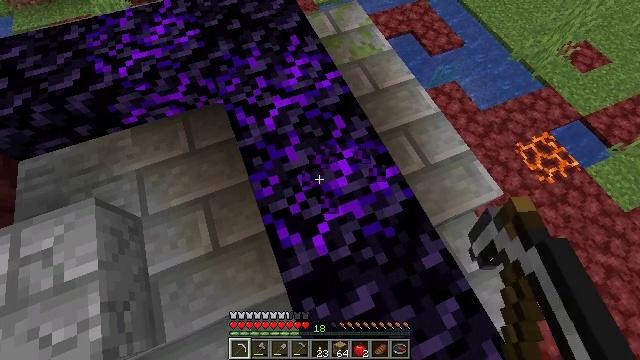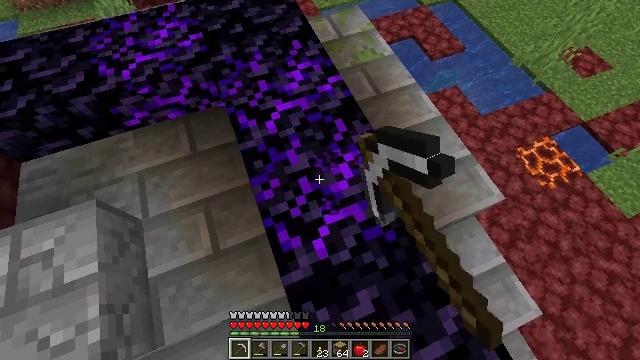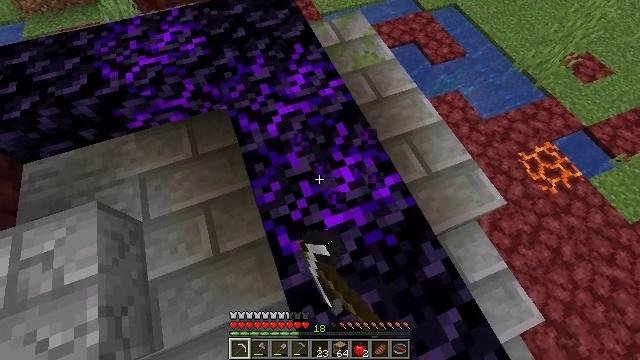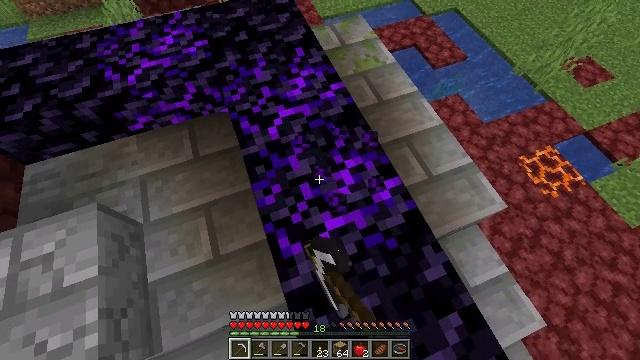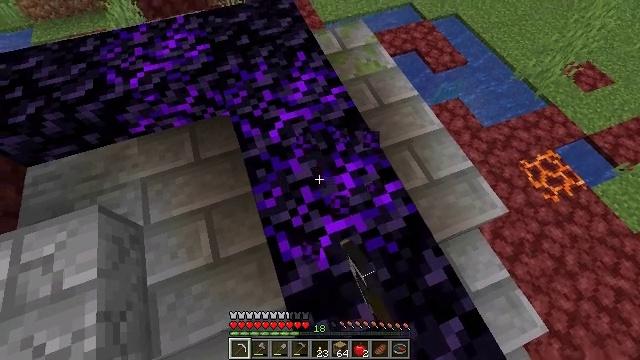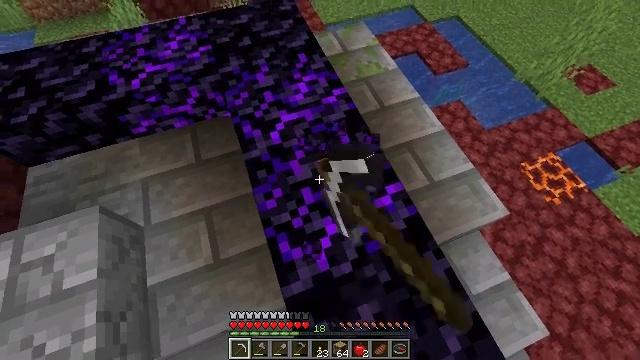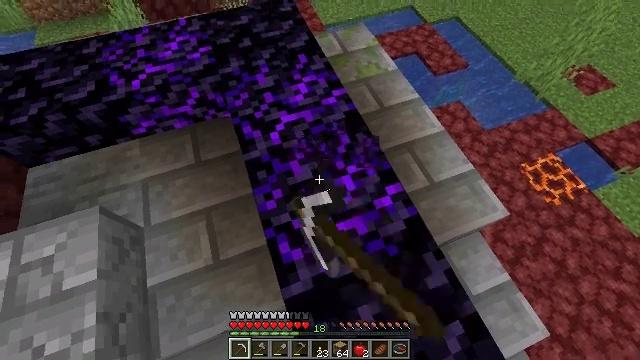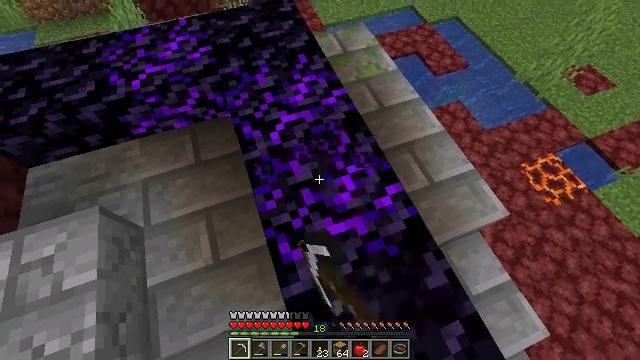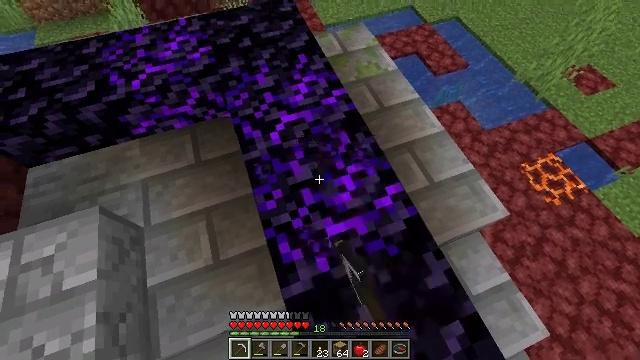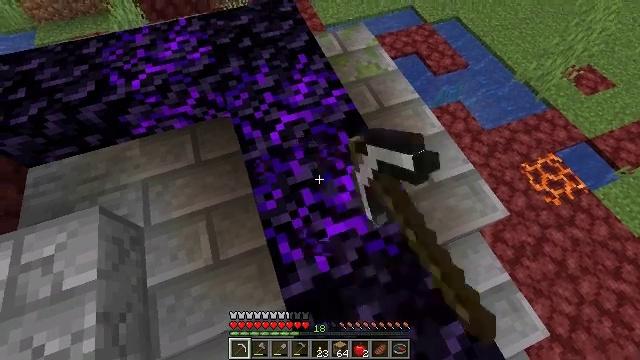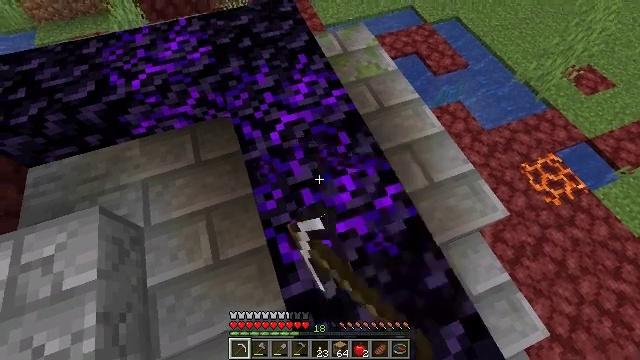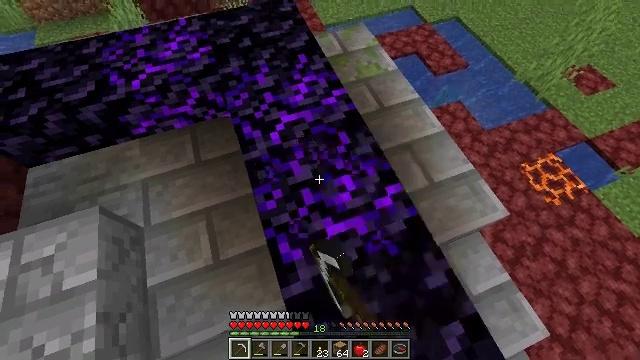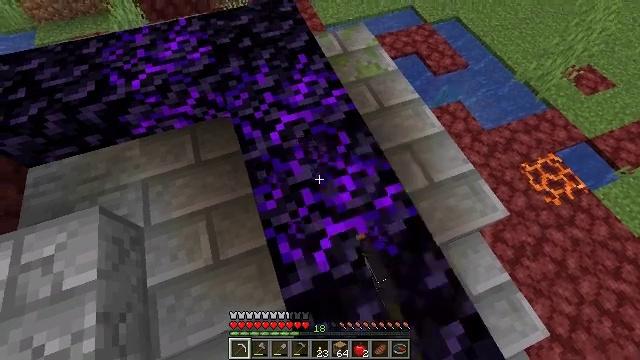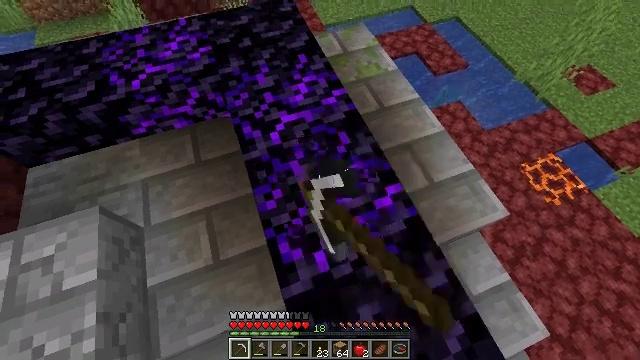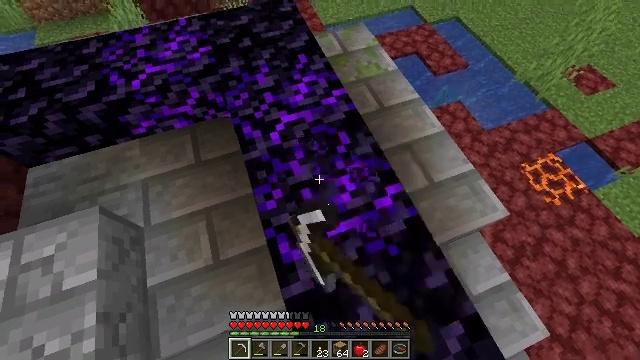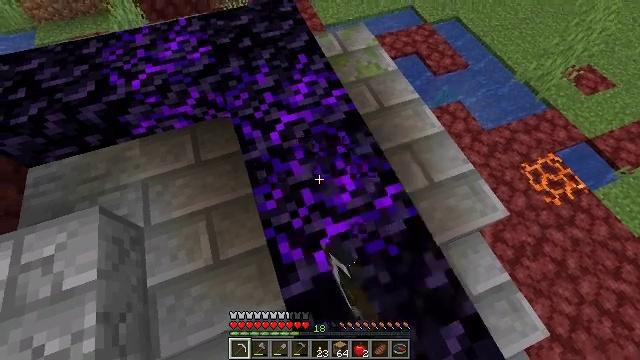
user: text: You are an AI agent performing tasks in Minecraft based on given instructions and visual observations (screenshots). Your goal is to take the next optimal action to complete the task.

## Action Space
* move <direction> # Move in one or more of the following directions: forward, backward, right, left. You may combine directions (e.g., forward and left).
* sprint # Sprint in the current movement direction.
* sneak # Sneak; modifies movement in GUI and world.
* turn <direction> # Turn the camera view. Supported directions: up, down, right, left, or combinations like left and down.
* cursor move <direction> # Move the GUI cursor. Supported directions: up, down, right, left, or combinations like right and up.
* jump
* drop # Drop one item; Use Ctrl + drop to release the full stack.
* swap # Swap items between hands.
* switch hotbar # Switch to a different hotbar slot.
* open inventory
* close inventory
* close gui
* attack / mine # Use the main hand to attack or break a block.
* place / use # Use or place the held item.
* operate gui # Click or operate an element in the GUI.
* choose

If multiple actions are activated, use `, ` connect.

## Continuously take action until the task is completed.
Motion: motion action
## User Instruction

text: Gather the cracked stone bricks from a structure.
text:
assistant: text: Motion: attack / mine
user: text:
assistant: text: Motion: attack / mine
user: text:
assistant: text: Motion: attack / mine
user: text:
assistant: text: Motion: attack / mine
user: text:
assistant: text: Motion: attack / mine
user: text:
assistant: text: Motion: attack / mine
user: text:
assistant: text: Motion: attack / mine
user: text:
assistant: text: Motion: attack / mine
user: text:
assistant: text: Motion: attack / mine
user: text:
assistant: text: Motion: attack / mine
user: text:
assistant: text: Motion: attack / mine
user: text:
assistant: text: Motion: attack / mine
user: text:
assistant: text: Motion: attack / mine
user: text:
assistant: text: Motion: attack / mine
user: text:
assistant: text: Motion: attack / mine
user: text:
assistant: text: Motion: attack / mine
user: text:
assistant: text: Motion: attack / mine
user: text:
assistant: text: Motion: attack / mine
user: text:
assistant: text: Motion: attack / mine
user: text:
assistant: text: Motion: attack / mine
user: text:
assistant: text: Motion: attack / mine
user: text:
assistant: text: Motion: attack / mine
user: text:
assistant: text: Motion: attack / mine
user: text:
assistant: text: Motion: attack / mine
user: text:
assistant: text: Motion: attack / mine
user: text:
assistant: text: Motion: attack / mine
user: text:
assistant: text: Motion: attack / mine
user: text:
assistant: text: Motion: attack / mine
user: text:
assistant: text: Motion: attack / mine
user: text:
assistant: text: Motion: attack / mine